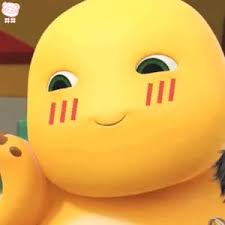
Label: nailong